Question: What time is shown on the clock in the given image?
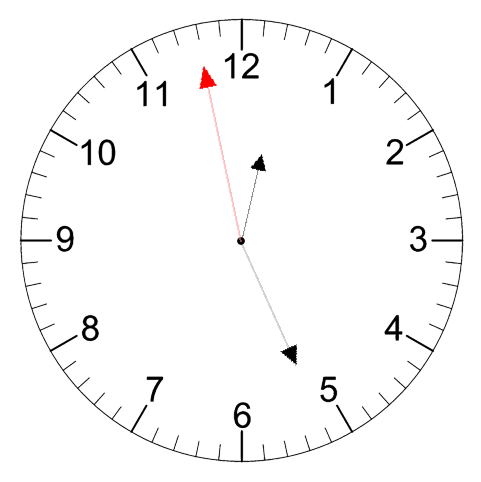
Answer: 12:25:58